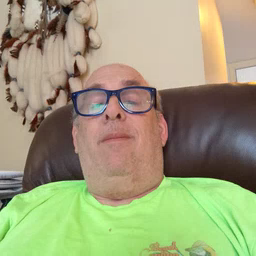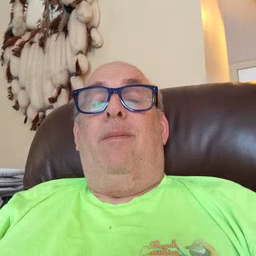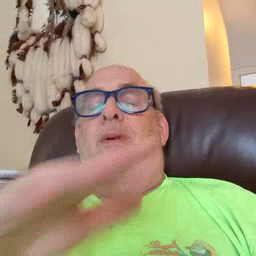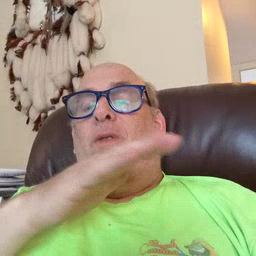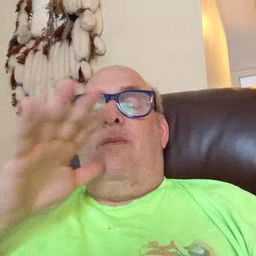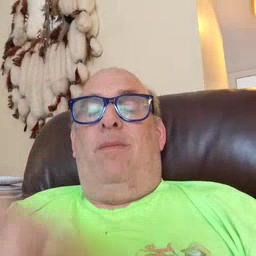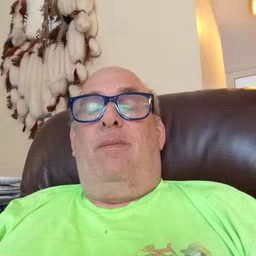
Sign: farm